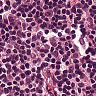
Metastatic tissue present: no